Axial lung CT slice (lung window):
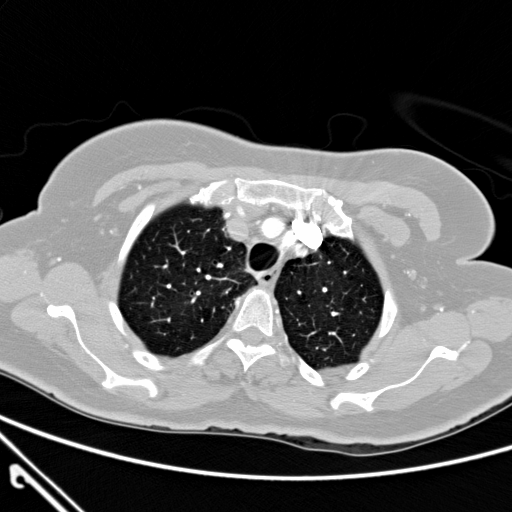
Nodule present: no